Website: bh-photo
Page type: customer-info-address
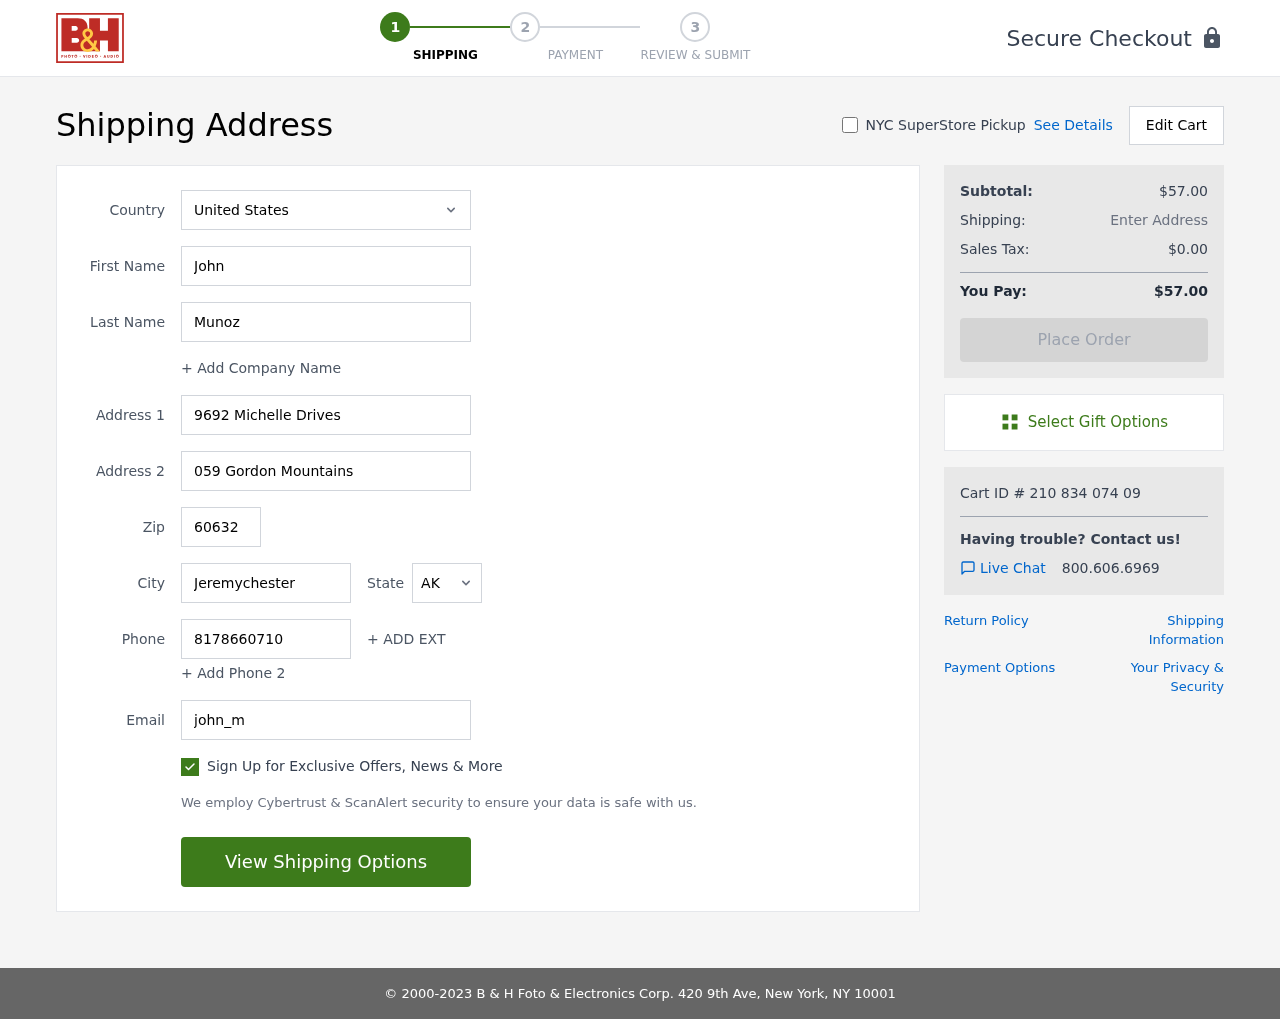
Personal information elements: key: PII_CITY
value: Jeremychester
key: PII_COUNTRY
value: United States
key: PII_EMAIL
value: john_munoz@yahoo.com
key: PII_FIRSTNAME
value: John
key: PII_LASTNAME
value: Munoz
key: PII_PHONE
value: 8178660710
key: PII_POSTCODE
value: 60632
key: PII_STATE_ABBR
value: AK
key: PII_STREET
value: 9692 Michelle Drives
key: PII_STREET2
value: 059 Gordon Mountains
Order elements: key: ORDER_SUBTOTAL
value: $57.00
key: ORDER_TAX
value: $0.00
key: ORDER_TOTAL
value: $57.00
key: ORDER_ID
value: Cart ID # 210 834 074 09